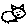
Label: cat